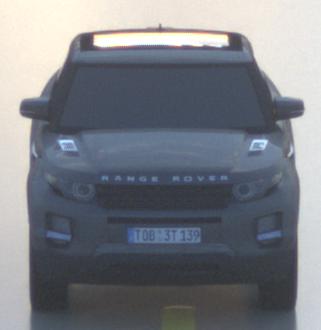
Make: Land Rover
Model: Range Rover Evoque 2.0 Si4
Detailed model: Range Rover Evoque (I)
Model produced from: 2011/08
Model produced until: 2013/11
Doors: 5
Color: gray
Road condition: wet road
Daytime: sunrise or sunset
Contrast: low contrast